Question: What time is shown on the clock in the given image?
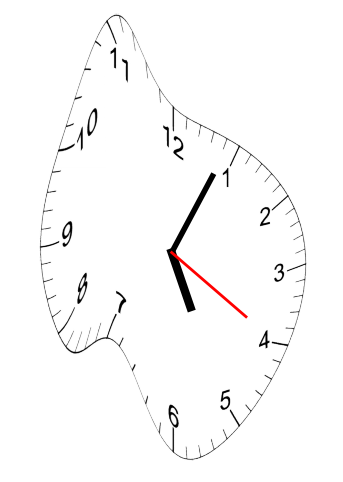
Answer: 05:04:20